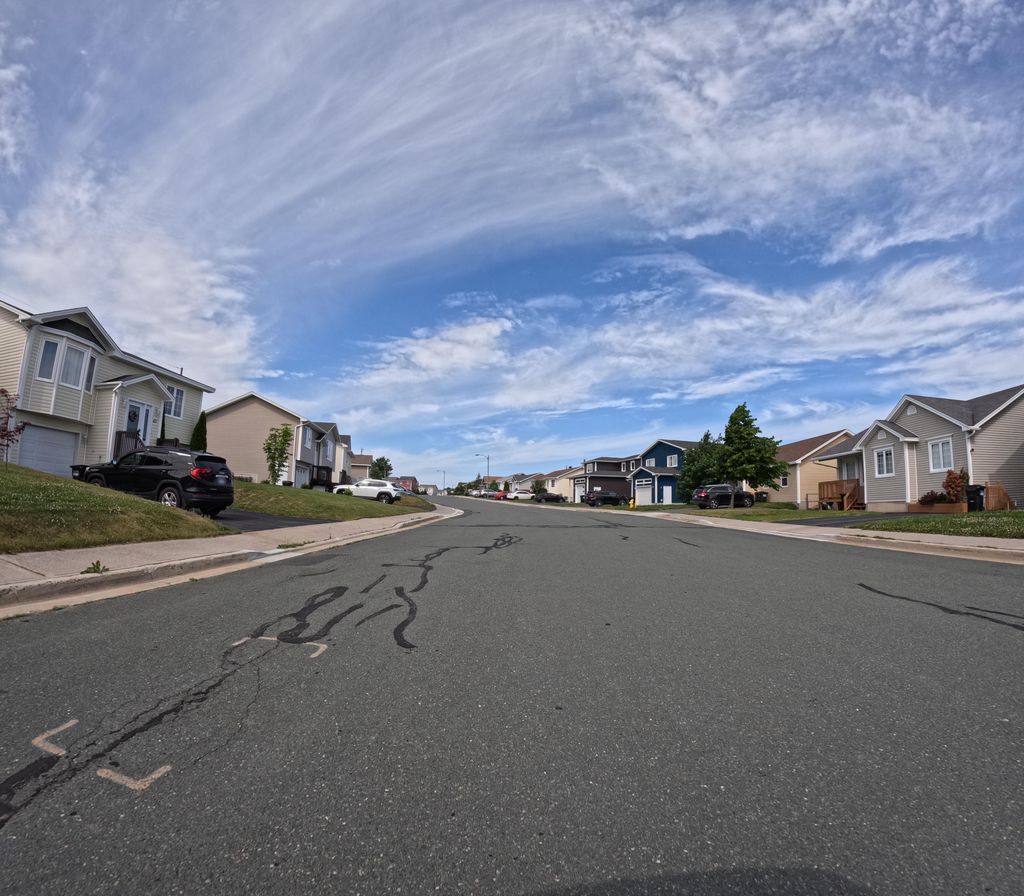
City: st_johns